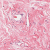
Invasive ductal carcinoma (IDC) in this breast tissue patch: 0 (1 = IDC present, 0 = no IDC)